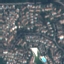
Label: Residential